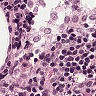
Metastatic tissue present: no